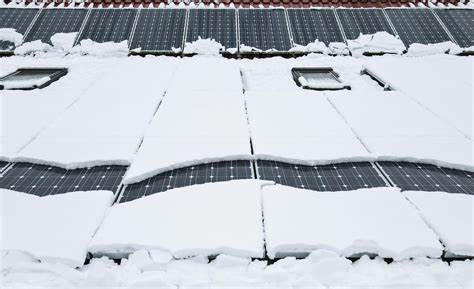
Label: Snow-Covered